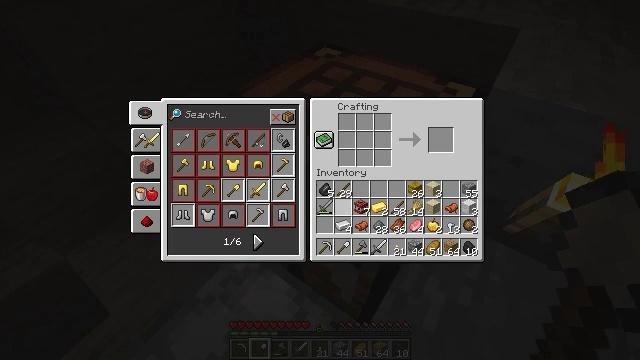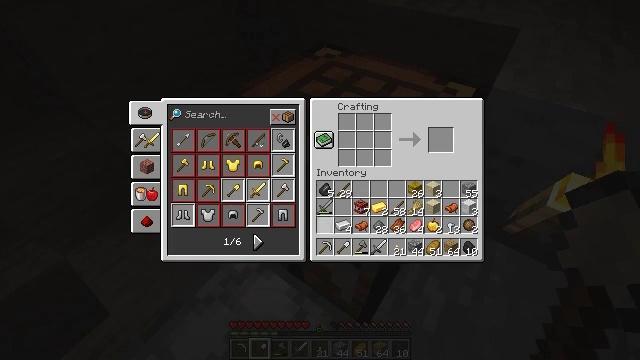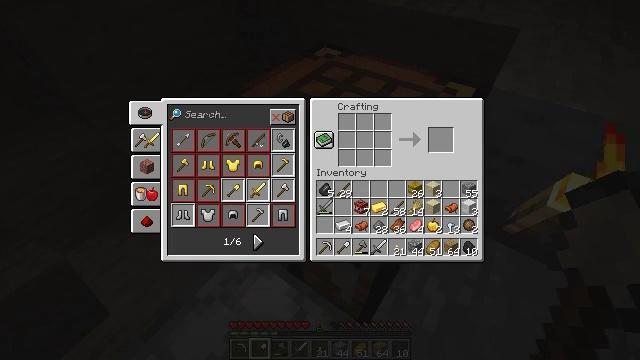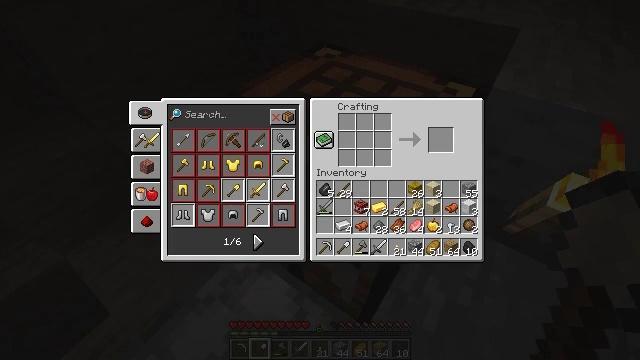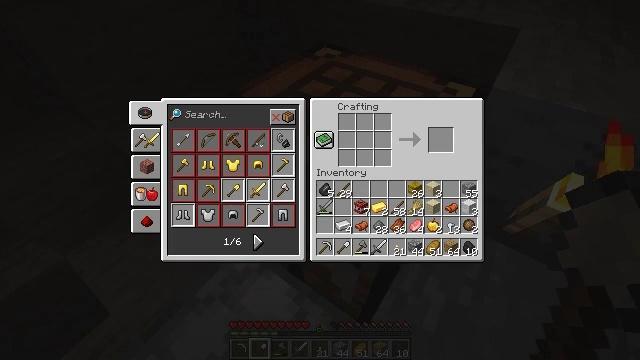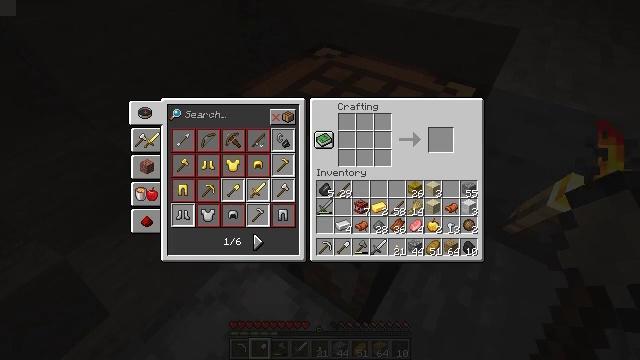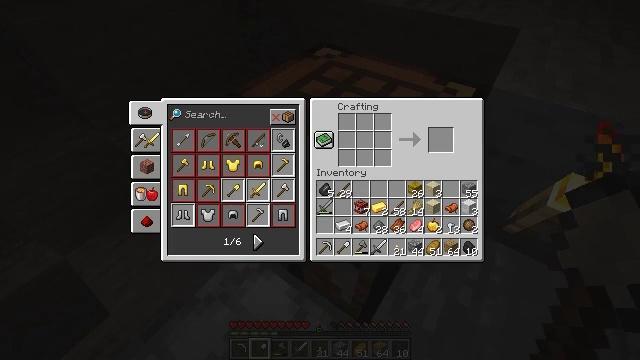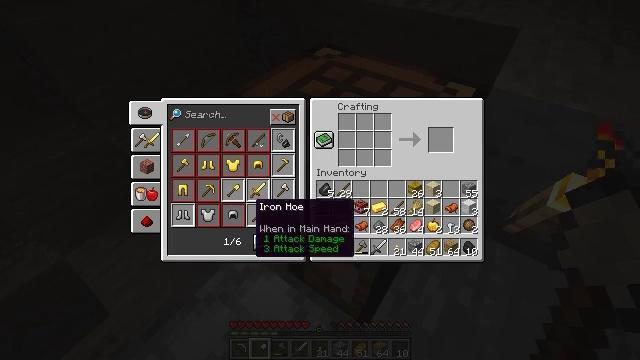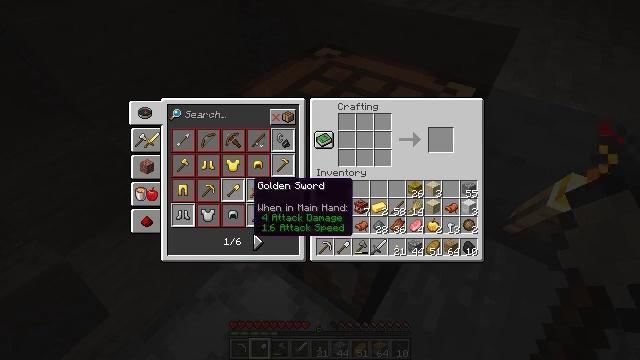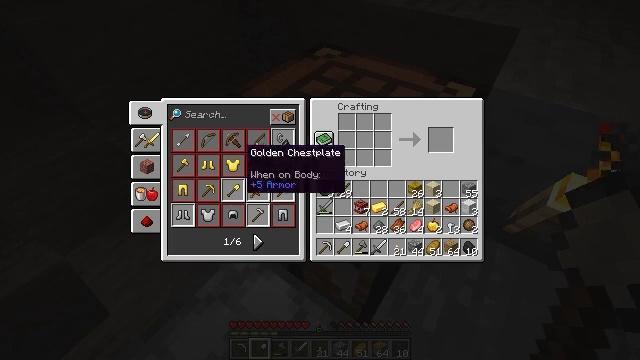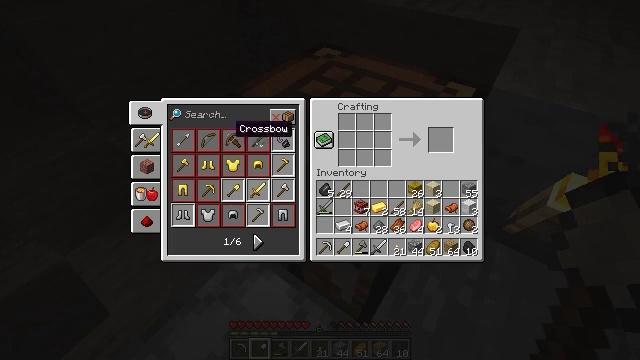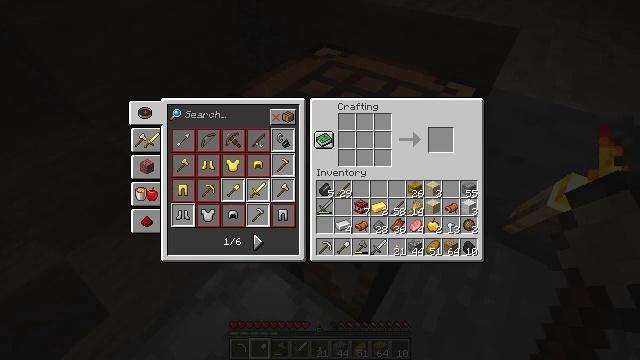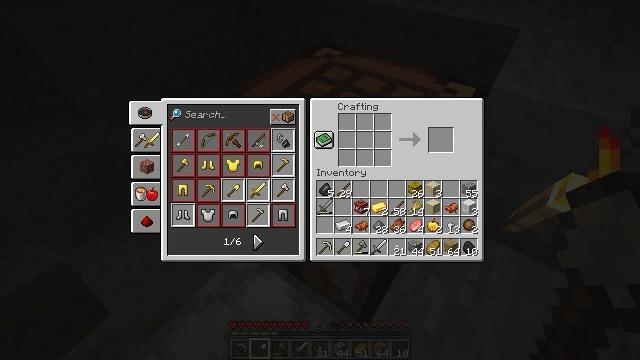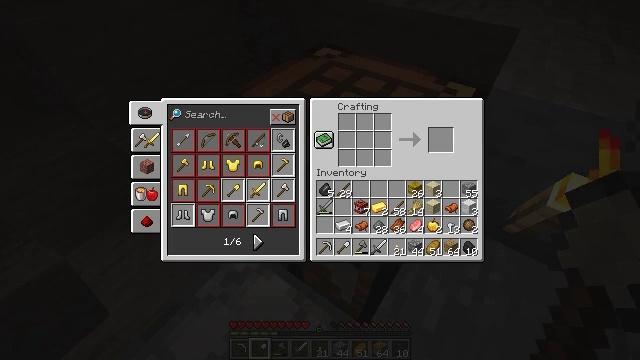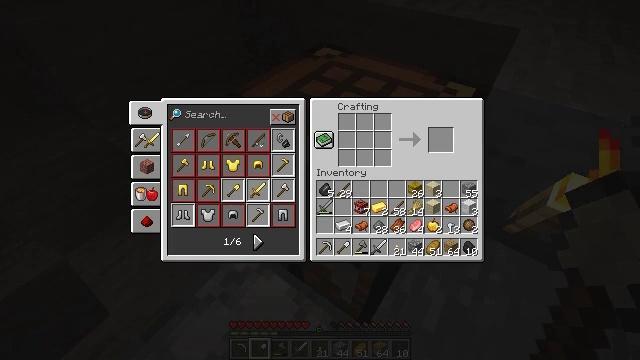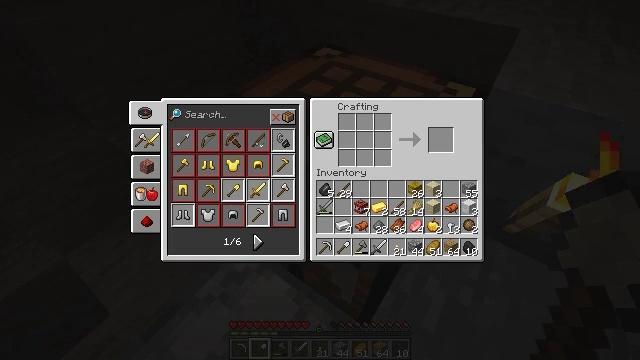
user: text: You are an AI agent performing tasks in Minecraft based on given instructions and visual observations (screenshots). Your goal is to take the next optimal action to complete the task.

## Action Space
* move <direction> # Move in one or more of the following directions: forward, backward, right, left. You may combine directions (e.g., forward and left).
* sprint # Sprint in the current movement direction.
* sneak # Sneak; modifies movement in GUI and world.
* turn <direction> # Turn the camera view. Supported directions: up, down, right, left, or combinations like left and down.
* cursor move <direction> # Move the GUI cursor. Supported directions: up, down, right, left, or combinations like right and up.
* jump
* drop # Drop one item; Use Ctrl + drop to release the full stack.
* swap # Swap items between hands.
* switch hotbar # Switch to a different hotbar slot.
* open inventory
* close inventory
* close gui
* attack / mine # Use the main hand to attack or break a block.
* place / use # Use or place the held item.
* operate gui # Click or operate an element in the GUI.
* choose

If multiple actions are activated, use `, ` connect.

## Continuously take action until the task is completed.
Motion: motion action
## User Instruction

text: Combine flint and an iron ingot to craft flint and steel.
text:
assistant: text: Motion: cursor move left and down
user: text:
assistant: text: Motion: cursor move left
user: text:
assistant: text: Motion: cursor move left
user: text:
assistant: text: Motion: no_op
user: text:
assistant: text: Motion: no_op
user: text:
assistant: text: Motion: no_op
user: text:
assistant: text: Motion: cursor move up
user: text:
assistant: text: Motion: cursor move up
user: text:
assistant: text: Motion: cursor move left and up
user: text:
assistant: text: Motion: cursor move left and up
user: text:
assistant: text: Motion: cursor move left and up
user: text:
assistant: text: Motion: cursor move up
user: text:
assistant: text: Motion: no_op
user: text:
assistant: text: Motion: no_op
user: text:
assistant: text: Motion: no_op
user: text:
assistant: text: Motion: operate gui
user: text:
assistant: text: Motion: operate gui
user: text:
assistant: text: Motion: no_op
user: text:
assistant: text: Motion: no_op
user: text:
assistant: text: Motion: no_op
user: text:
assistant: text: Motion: no_op
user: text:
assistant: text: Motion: no_op
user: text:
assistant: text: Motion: no_op
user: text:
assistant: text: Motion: no_op
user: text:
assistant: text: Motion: no_op
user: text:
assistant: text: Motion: no_op
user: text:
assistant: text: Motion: no_op
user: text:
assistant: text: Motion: no_op
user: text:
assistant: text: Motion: no_op
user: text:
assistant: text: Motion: no_op